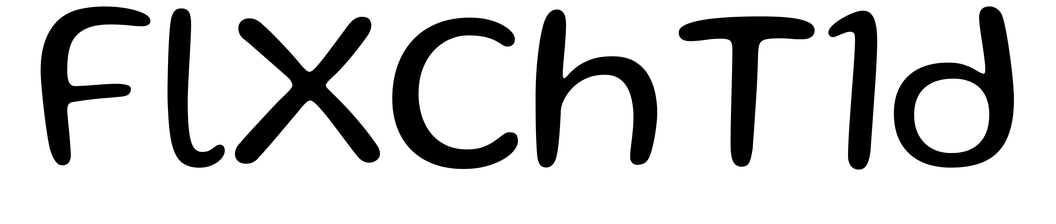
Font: Gluten_Light